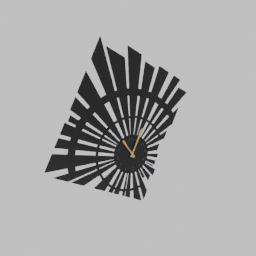
Label: decoration